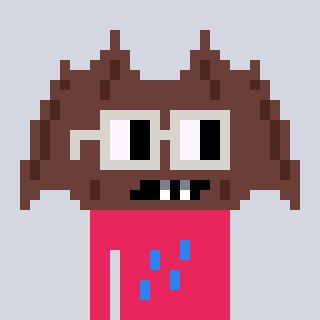
a pixel art character with square light gray glasses, a bat-shaped head and a redpinkish-colored body on a cool background